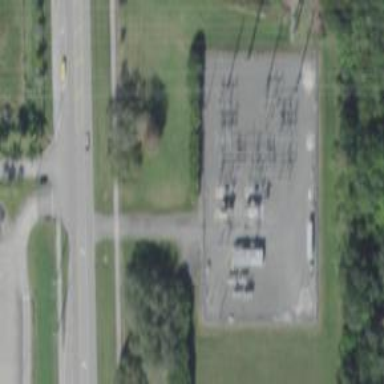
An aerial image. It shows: Generator for power supply.